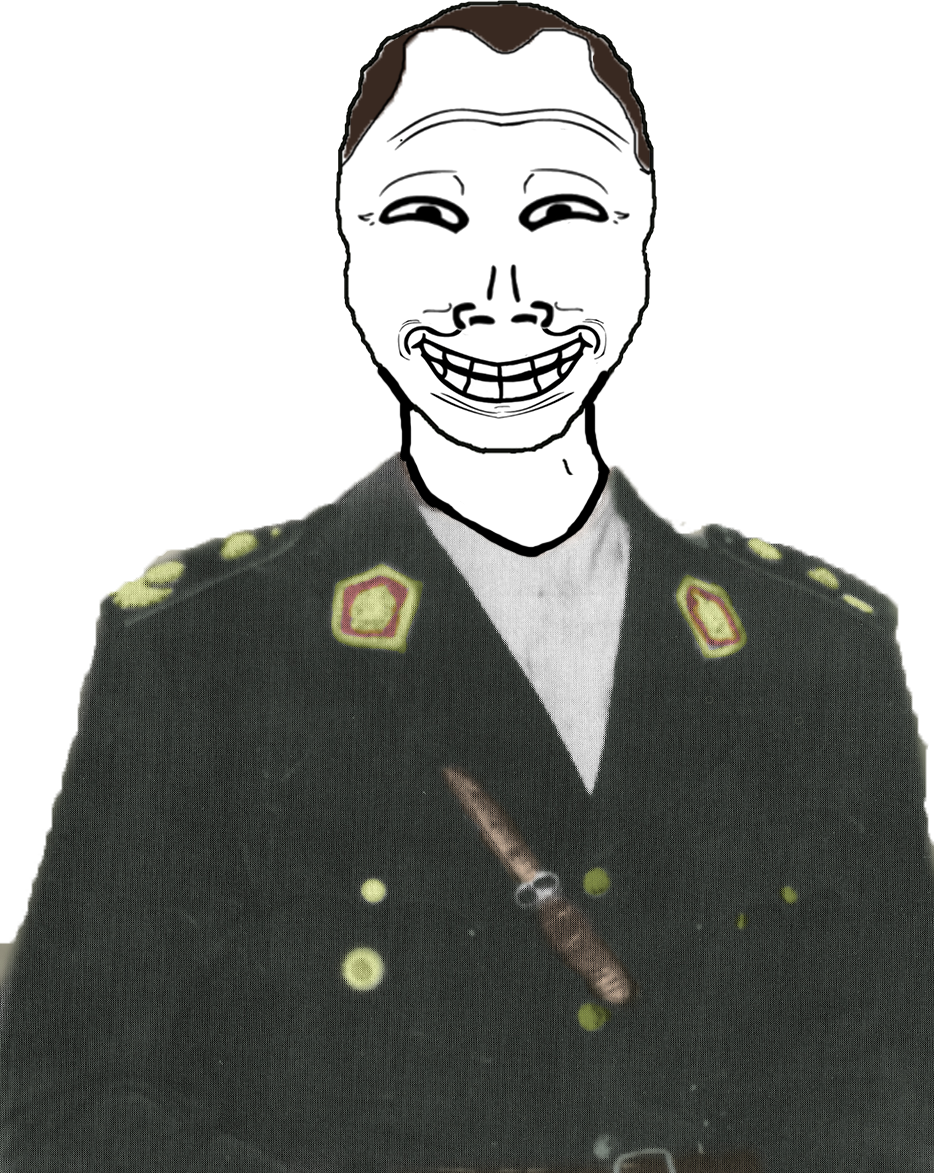
Label: 5_Front_Wojak